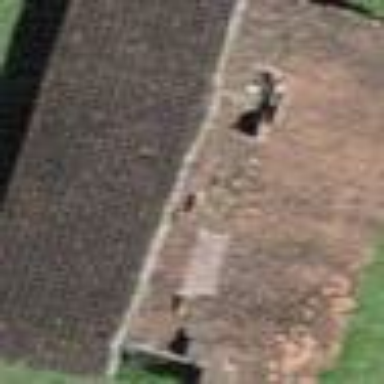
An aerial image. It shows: Rural barn.